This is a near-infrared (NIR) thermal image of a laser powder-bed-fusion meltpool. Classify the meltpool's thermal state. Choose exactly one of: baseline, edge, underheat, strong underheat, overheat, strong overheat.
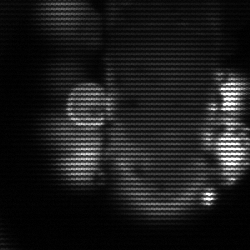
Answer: strong underheat